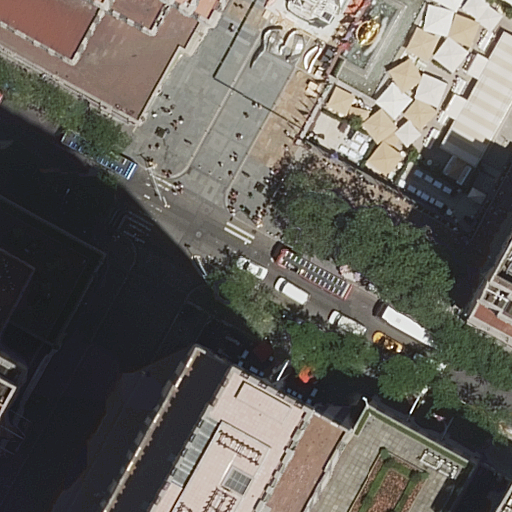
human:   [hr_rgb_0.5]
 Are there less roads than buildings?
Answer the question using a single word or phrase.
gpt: yes

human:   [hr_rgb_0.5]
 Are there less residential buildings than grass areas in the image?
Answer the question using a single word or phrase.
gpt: no

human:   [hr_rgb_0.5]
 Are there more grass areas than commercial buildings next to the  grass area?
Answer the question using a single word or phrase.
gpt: no

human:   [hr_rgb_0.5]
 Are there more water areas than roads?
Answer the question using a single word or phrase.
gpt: no

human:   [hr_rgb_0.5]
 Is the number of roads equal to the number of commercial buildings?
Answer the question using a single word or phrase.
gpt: no

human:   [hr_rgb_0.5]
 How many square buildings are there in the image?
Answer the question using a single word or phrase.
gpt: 0

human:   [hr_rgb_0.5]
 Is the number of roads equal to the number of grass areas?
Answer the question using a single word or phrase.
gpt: no

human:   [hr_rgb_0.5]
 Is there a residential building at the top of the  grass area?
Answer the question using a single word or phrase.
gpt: no

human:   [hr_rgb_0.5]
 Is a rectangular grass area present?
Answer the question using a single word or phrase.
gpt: yes

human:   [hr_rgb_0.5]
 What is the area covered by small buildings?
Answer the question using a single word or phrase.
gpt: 177m2

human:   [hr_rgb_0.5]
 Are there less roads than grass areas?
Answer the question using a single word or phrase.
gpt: no

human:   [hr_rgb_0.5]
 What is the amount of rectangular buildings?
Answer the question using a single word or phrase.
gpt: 5

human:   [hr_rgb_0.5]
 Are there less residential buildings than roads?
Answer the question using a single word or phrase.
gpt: no

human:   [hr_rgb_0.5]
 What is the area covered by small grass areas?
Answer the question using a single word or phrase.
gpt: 0m2

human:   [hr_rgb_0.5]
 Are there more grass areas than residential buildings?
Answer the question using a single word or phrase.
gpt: no

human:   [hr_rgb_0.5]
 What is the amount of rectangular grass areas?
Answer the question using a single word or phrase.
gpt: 1

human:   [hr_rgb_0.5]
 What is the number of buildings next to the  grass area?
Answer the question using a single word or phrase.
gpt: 7

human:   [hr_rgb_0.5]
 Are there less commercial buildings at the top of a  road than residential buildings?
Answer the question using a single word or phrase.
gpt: yes

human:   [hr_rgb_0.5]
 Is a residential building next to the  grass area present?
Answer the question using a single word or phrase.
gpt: yes

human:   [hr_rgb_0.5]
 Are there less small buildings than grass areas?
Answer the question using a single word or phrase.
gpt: no

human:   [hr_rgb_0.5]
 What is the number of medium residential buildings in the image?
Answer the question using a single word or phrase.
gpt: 0

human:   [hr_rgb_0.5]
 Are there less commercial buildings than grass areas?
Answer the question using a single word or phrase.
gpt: no

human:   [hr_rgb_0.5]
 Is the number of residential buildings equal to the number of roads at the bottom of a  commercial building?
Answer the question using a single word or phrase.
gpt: yes

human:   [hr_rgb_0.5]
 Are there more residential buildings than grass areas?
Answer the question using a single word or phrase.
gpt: yes

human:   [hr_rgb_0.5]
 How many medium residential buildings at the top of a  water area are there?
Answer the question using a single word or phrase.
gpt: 0

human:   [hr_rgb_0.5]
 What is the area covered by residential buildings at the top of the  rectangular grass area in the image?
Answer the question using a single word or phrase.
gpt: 0m2

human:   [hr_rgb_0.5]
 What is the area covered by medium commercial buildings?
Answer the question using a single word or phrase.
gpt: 0m2

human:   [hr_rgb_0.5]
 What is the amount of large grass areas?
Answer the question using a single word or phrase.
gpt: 0

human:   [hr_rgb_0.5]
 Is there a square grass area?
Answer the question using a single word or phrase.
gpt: no

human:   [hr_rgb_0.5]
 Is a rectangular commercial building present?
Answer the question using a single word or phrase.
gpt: yes

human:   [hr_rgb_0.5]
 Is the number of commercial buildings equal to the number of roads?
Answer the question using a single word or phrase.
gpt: no

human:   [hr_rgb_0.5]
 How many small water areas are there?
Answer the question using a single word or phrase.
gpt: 0

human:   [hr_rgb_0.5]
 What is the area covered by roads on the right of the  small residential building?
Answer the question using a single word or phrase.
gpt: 0m2

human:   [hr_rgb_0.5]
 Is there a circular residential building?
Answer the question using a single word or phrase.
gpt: no

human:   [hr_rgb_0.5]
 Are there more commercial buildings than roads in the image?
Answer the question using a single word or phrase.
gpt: no

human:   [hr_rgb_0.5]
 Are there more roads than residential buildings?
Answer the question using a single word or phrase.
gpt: no

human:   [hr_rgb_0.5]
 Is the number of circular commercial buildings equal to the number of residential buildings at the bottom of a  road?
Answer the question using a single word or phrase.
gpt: no